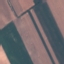
Land use / land cover class: AnnualCrop